Chest X-ray:
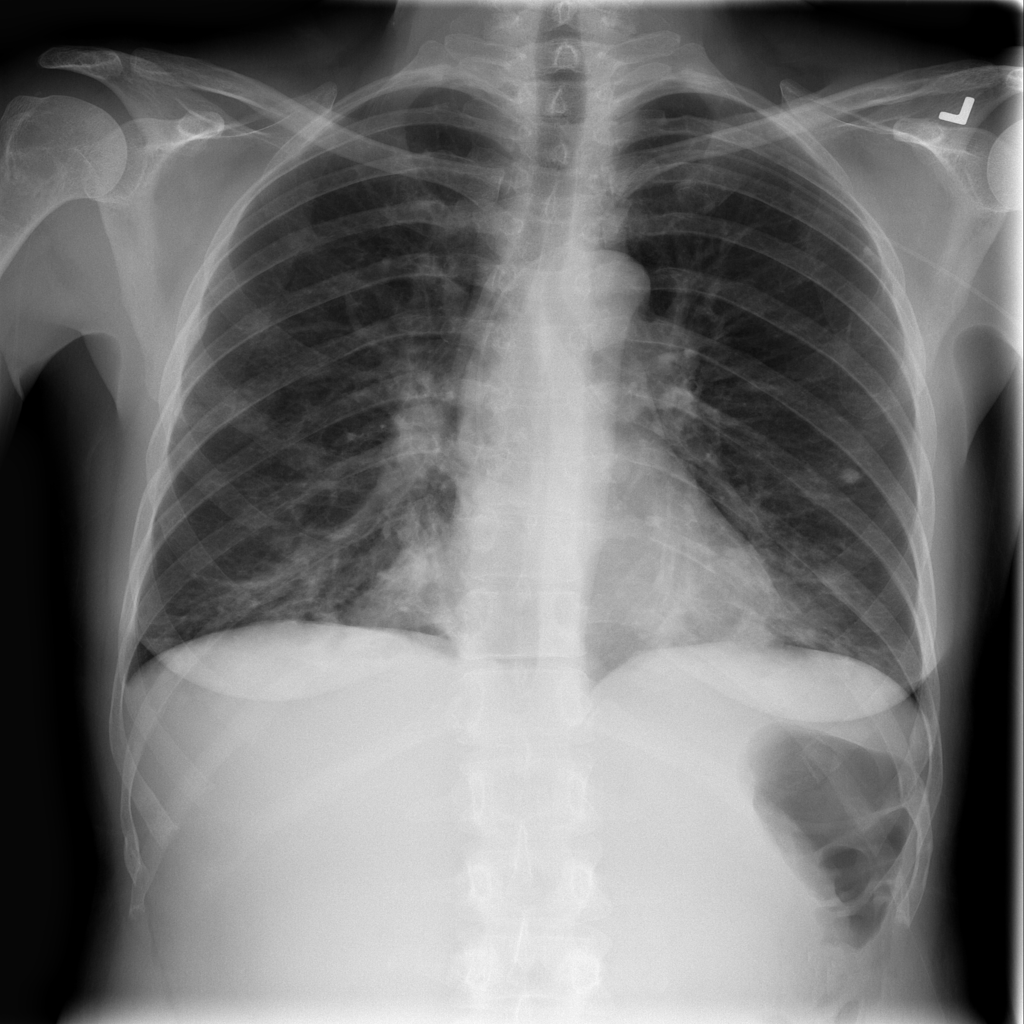
Findings: Consolidation, Diffuse Nodule
No abnormal finding: no